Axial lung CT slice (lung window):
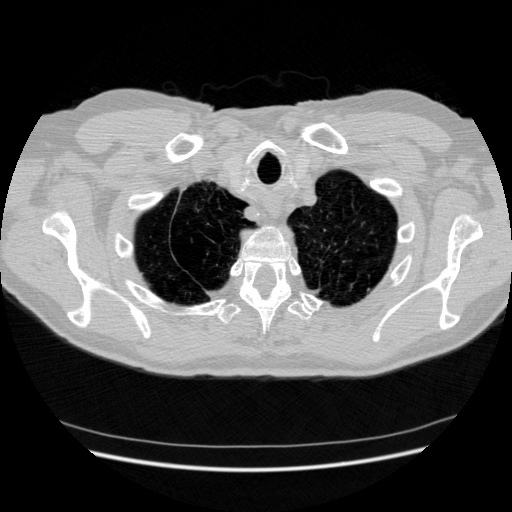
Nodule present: no